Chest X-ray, PA view. Patient: 47 years old, sex M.
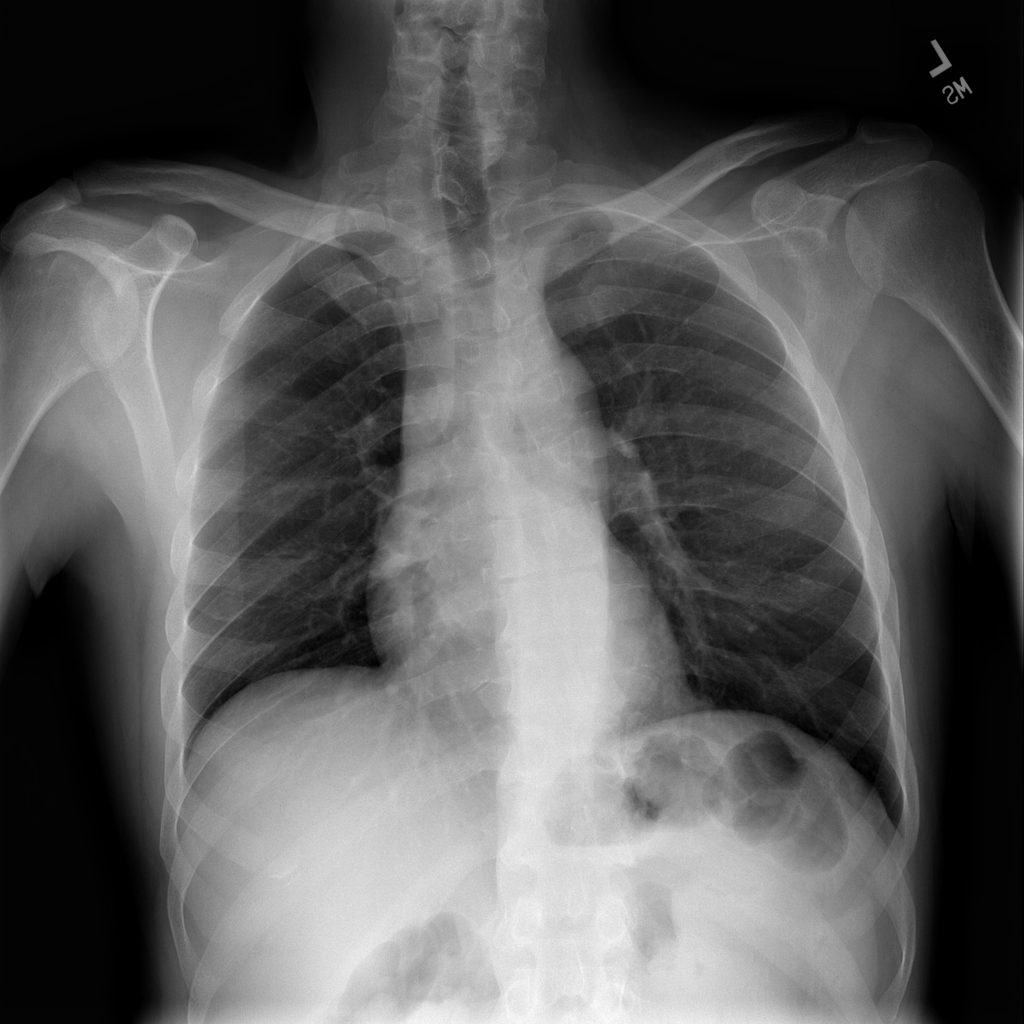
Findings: No Finding